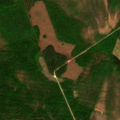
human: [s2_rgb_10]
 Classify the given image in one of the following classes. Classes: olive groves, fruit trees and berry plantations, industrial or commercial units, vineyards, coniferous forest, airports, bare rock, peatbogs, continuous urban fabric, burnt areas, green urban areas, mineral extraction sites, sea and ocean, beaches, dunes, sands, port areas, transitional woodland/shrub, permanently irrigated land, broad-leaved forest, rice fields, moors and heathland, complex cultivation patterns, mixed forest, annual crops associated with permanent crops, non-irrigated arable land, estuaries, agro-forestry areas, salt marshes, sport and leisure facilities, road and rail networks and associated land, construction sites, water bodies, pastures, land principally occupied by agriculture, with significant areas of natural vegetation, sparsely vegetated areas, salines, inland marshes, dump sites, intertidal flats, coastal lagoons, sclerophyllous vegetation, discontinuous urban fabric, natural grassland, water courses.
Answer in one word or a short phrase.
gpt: mixed forest, transitional woodland/shrub